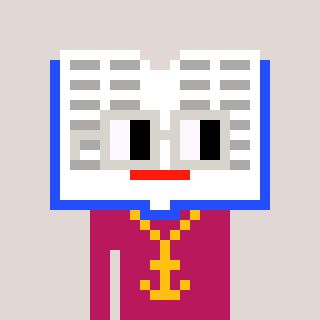
a pixel art character with square light gray glasses, a dictionary-shaped head and a darkpink-colored body on a warm background